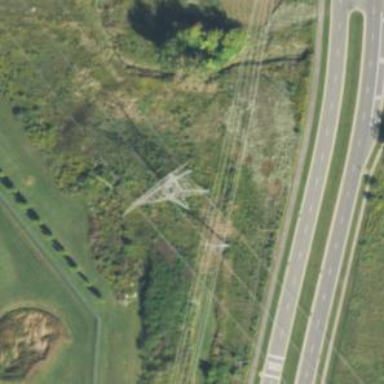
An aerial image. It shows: Lattice structure tower used for power distribution.